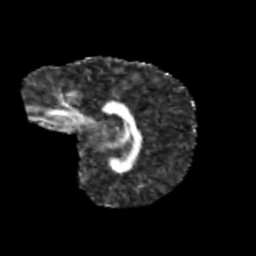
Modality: FA
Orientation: sagittal
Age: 9
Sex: female
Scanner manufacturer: siemens
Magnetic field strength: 3 T
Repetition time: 3.8 s
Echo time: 0.07 s